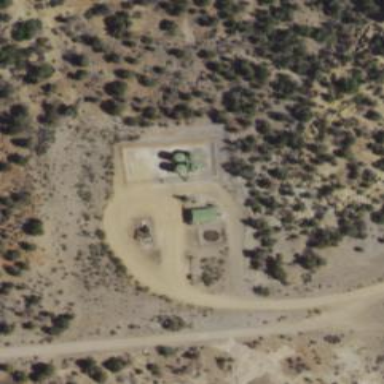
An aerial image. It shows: Storage tank with man-made structure.